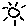
Label: sun